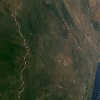
Label: land